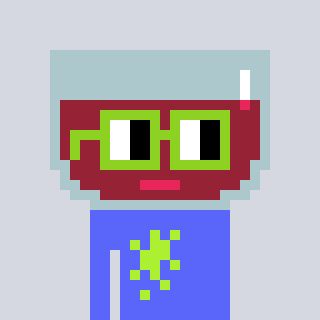
a pixel art character with square light green glasses, a wine-shaped head and a purple-colored body on a cool background